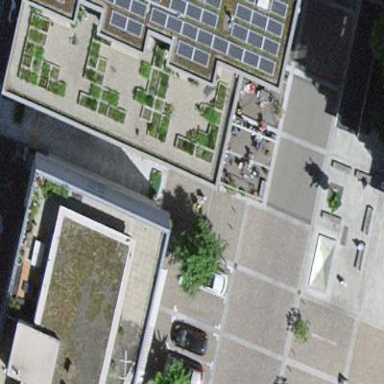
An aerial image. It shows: View of roof of building.